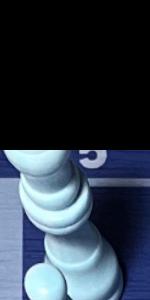
Label: King_White